Question: I'm having trouble with the '<input>' field when running my application on iPad.
On the desktop you click on the text box, type the text in and click on a button to validate the input. On iPad however it opens the keyboard panel when you click on it, but the text doesn't show in the text box when you type.
To make things even weirder, I have a '<textarea>' in another section of the application and it works perfectly. The difference is one is sitting on top of the application and the other is in an imported html.
The structure of the application is like this:

On the top I have the main HTML5 page, which imports a html page that contains 3 divs. Each div in turn imports other html pages. And those pages have a different content each, including the problematic input field.
Something like this:
'''
Main.html
-> container.html (imported via iframe)
-> div1 (imports page n-1 via load(url))
-> div2 (imports page n via load(url))
-> div3 (imports page n+1 via load(url))
pageN.html
-> contains the <input> field
'''
The code for the '<textarea>' sitting on the main html is like this:
'''
<form id="formNotes">
<textarea id="mainTextbox" type="text" onKeyUp="RefreshNote()" onChange="RefreshNote()"></textarea>
</form>
'''
And the code for the '<input>' field inside the imported html page is like this:
'''
input{
-webkit-user-select: auto;
}
<form id="formInput">
<input id="text1" type="text" ontouchstart="OpenKeyboard(this)" onKeyDown="WriteText(this)" onKeyUp="WriteText(this)" onChange="WriteText(this)"></input>
</form>
'''
One thing I've learned about using events on imported HTMLs though was you need to use ontouchstart and others to call the click functions. But in this case I can get the iPad to open the keyboard, so I don't know why it's not recognizing the click on the keyboard keys, or why it's not sending the value into the text box.
[EDIT:] I found out the reason why I'm not getting any text written is because the iPad thinks the '<input>' field doesn't exist (it shows up blank in the alert, instead of '[object Object]' or '[object HTMLInputElement]'). I have no idea why though.
[EDIT 2:] I tried to use 'getElementsByTagName' and 'getElementsByClassName' instead of 'getElementById'. With that it seems to recognize the '<input>', but I still can't reach the value.
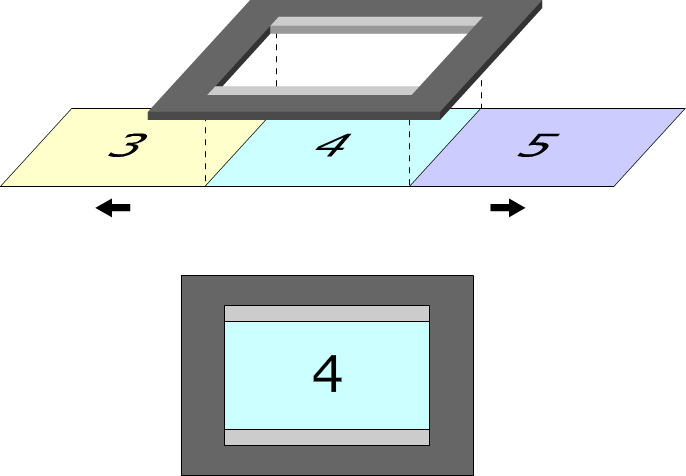
Answer: This is not an actual solution to the problem, but a rather "crude" workaround.
For some reason the keyboard in the iPad isn't sending the values into the '<input>', although it's firing the key events. So I was forced to capture the values, write them down and then send the full string into the text box.
In other words, do the same work the keyboard should do automatically to begin with!
'''
// Text container
temp = "";
document.addEventListener('keydown', function(event) {
// Checks if the key isn't the delete
if(event.keyCode != 8){
// Converts and writes the pressed key
temp += String.fromCharCode(event.keyCode);
}
else{
// Deletes the last character
temp = temp.slice(0, temp.length-1);
}
}
document.addEventListener('keyup', function(event) {
// Writes the text in the text box
document.getElementById("text1").value = temp;
}
'''
This solution only works for alphanumeric characters however. If I want to use special characters I need to add a switch case for each individual key code ('charCode' worked on iPad, but it behaved weirdly on desktop browsers).